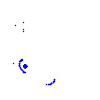
Particle: pion